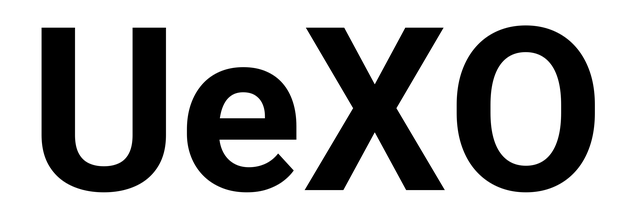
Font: Roboto_Bold